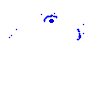
Particle: pion